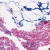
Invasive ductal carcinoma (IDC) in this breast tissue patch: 0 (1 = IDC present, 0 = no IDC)